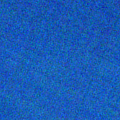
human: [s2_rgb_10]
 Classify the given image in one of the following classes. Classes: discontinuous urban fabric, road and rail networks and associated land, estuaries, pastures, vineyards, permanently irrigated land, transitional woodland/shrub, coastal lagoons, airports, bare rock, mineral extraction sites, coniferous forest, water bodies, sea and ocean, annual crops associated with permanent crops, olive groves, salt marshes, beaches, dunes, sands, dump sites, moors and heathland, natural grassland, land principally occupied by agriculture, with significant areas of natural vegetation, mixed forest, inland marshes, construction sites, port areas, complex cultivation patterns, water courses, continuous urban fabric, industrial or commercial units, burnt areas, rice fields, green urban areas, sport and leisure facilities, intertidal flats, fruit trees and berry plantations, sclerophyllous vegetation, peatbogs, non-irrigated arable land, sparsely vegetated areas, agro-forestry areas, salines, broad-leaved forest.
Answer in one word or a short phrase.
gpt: sea and ocean